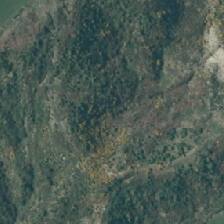
Land cover: high_producing_grassland